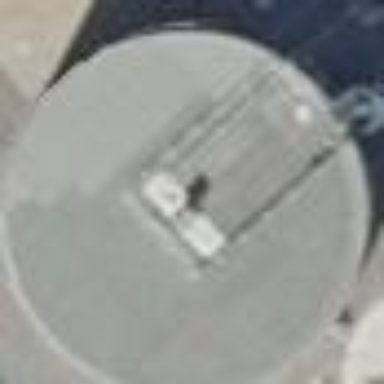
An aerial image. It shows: Slurry tank building.